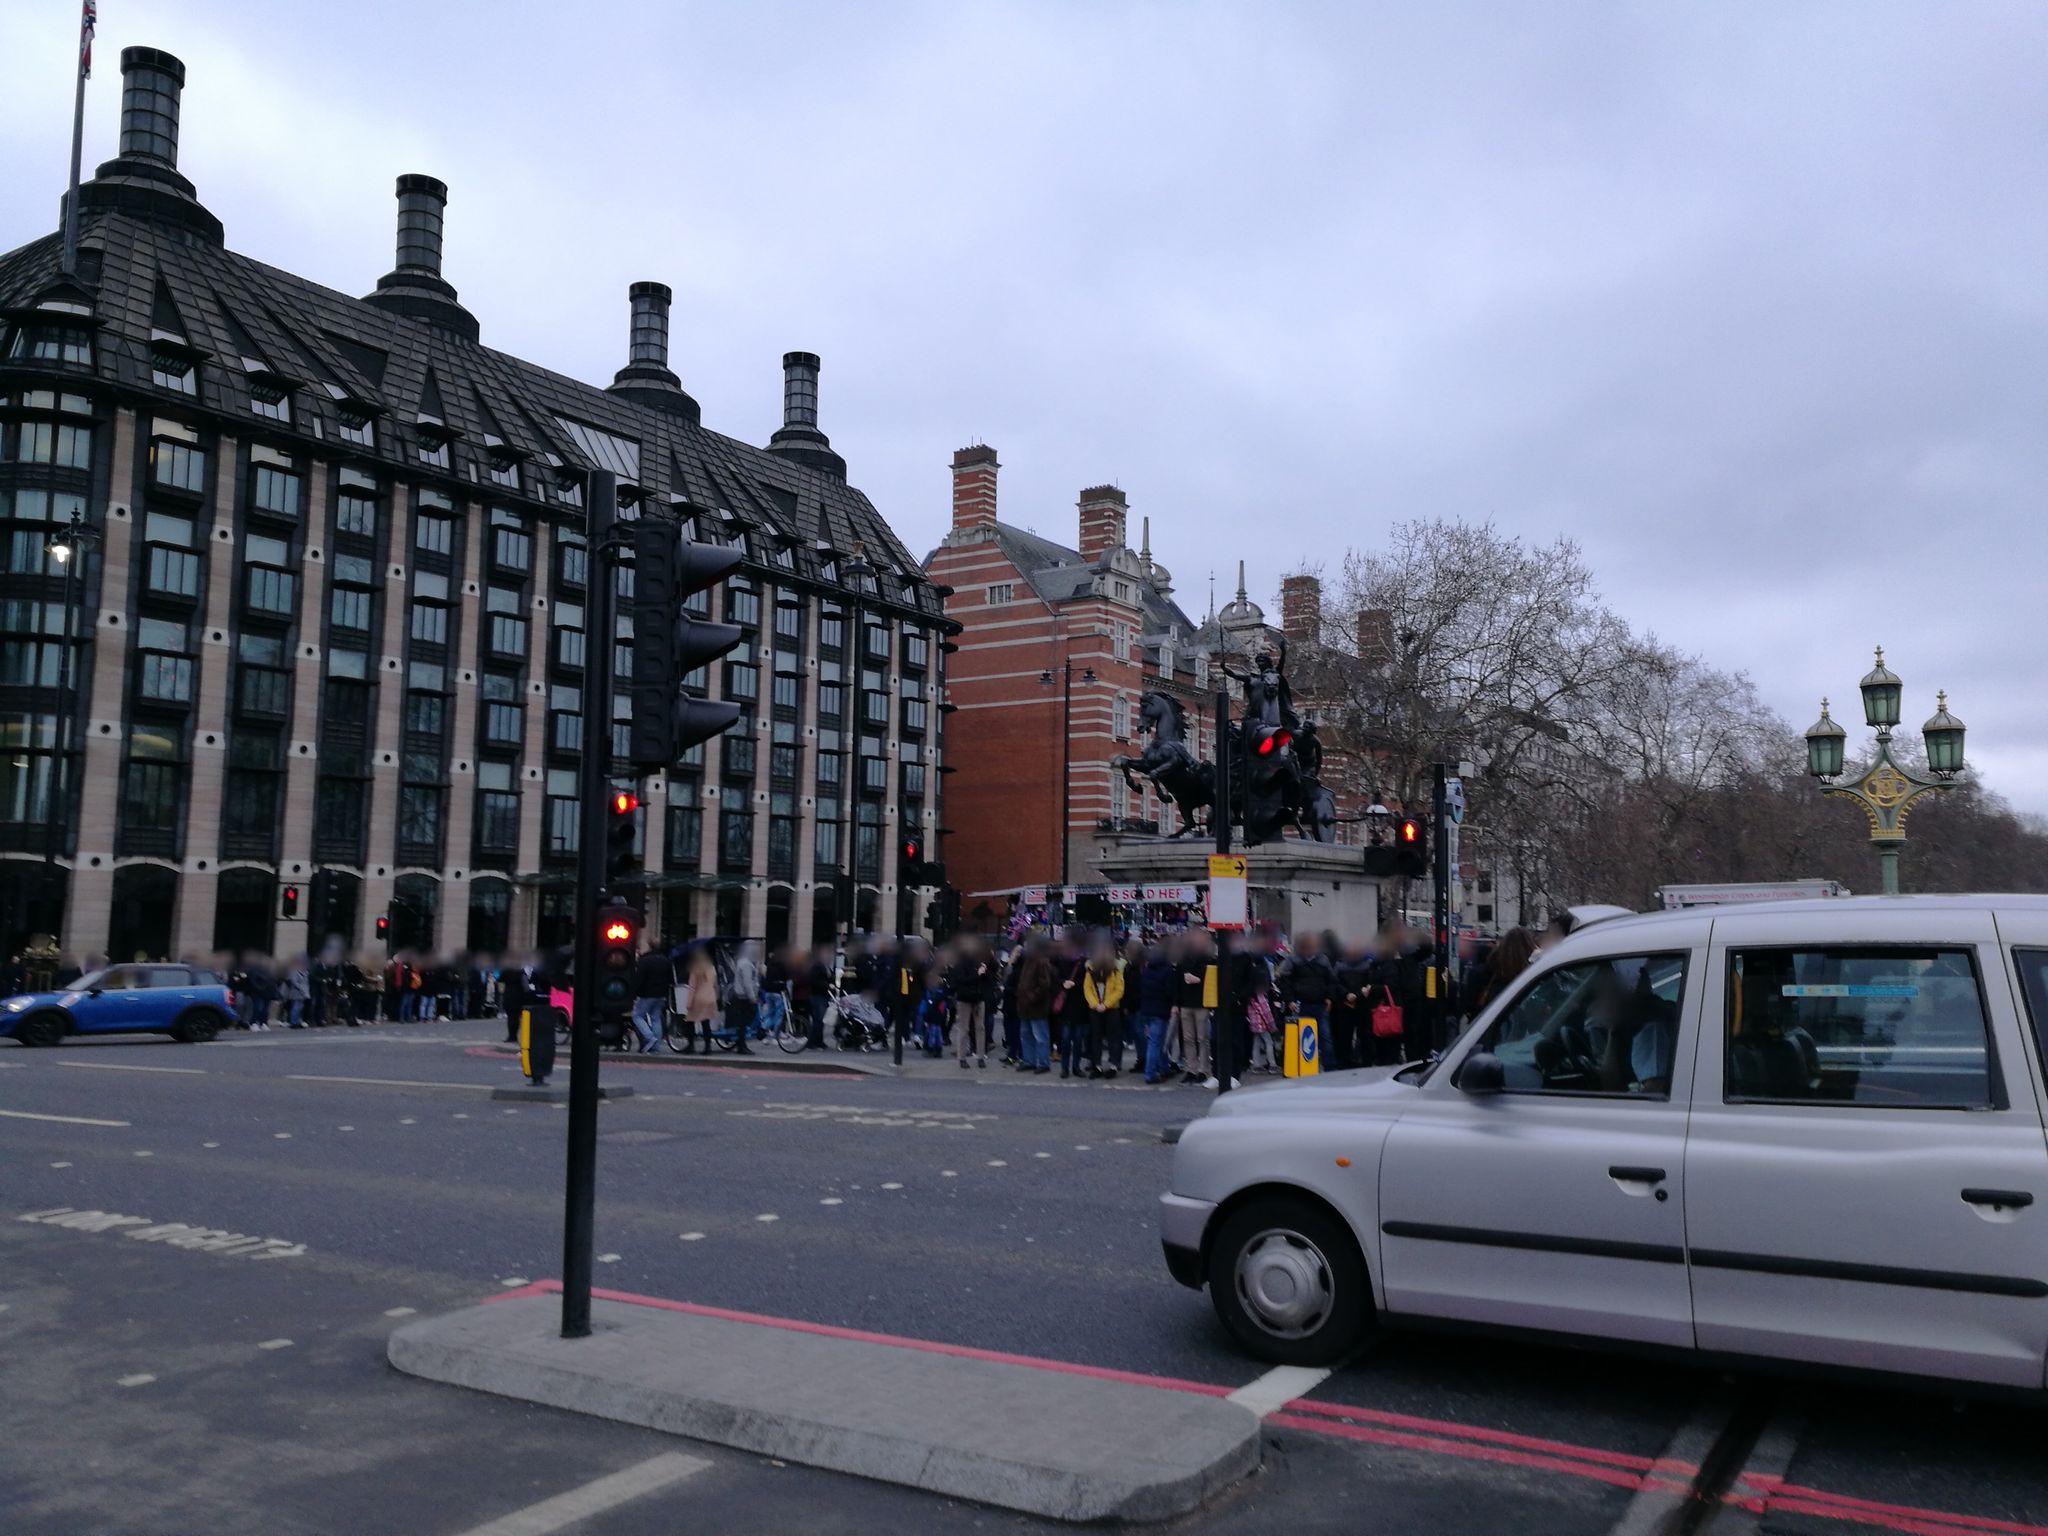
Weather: snowy
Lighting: day
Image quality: good
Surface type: walking surface
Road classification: primary
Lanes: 3
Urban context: urban centre
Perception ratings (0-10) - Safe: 6.84, Lively: 9.24, Beautiful: 6.2, Boring: 1.75, Depressing: 3.61, Wealthy: 9.37